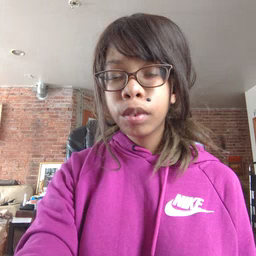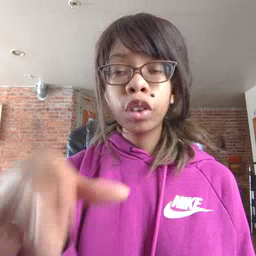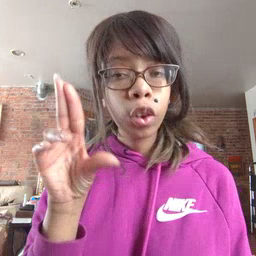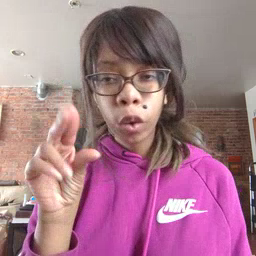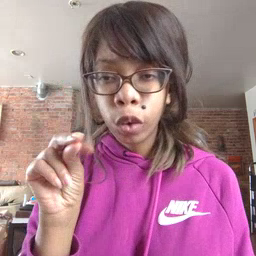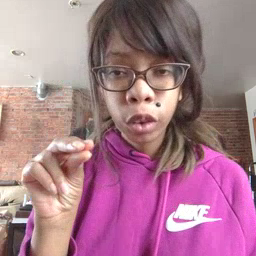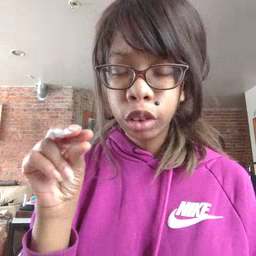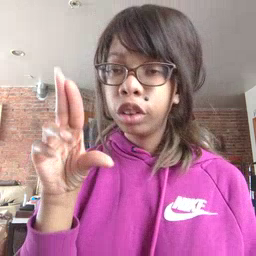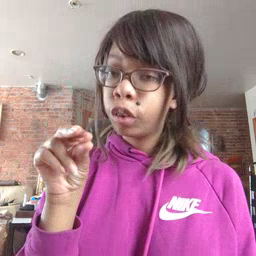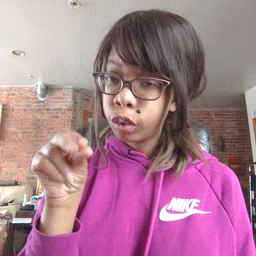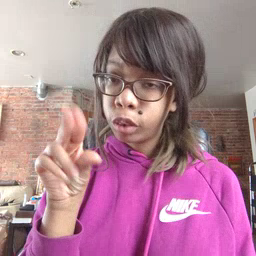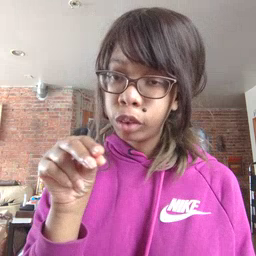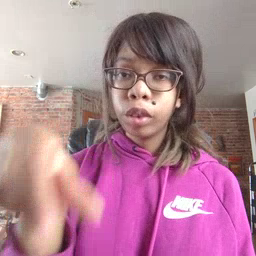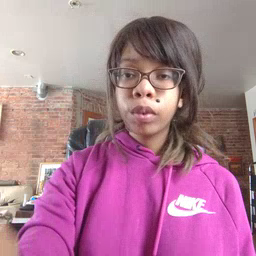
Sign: no